Question: See this image:

It's a little off-kilter, and I'd like to move the content up, or the bullet itself down. I've tried padding, margin and positioning to no avail.
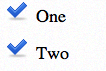
Answer: Try setting the 'vertical-align' property on the list items. Possible values are:
'''
baseline | sub | super | text-top | text-bottom | middle | top | bottom | <percentage> | <length>
'''
<URL>
'''
<ul>
<li>a</li>
<li>b</li>
<li>c</li>
</ul>
'''
'''
ul {
list-style-image: url(http://cdn1.iconfinder.com/data/icons/c9d/check.png);
}
li {
vertical-align:top;
}
'''